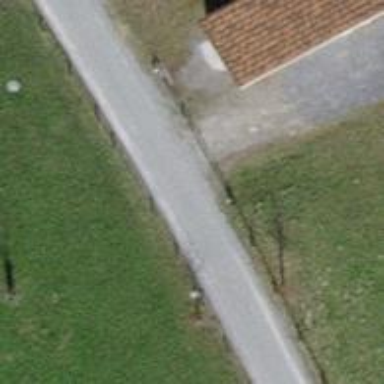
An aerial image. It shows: Service road with fine gravel surface.